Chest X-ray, AP view. Patient: 17 years old, sex M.
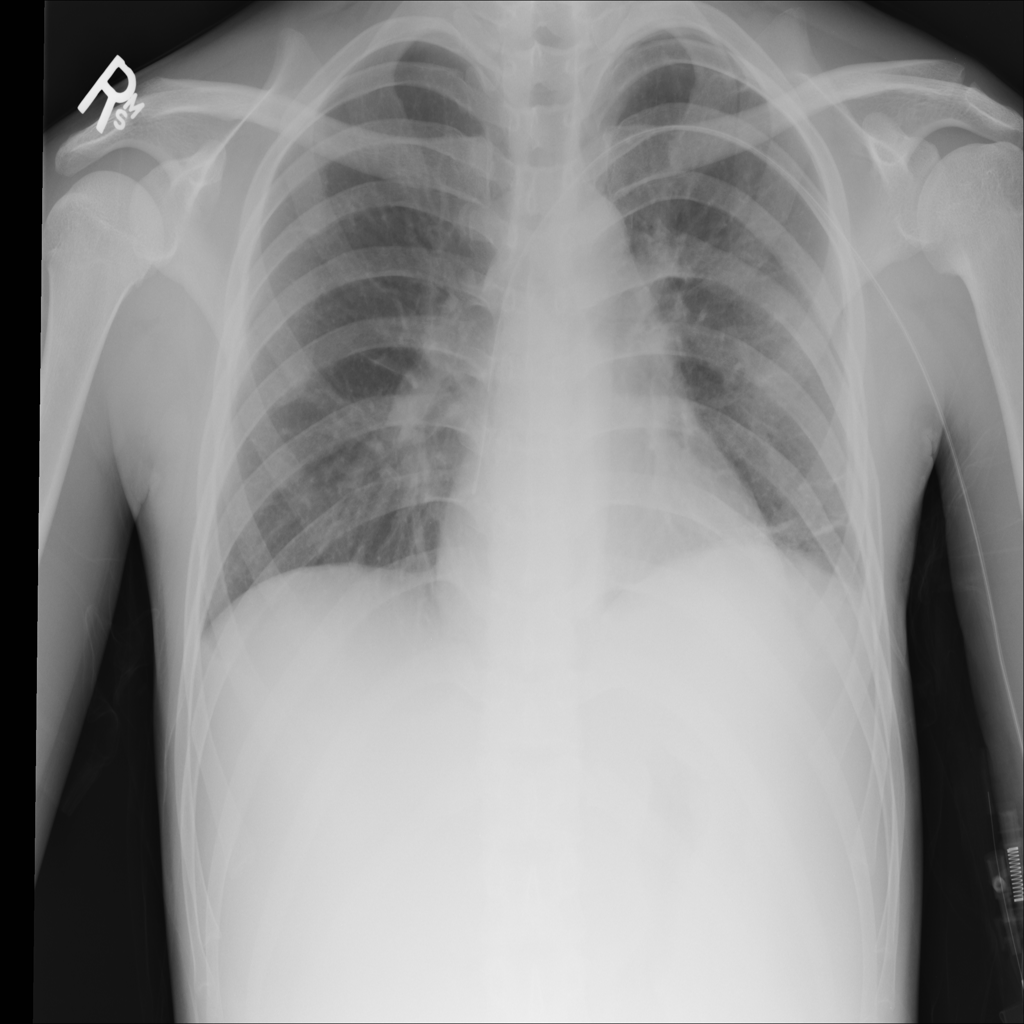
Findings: Atelectasis